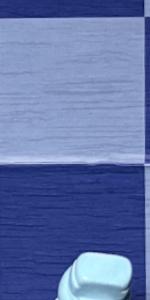
Label: Empty